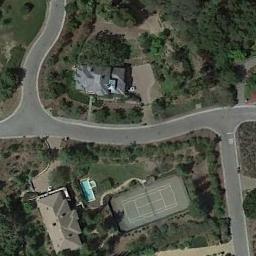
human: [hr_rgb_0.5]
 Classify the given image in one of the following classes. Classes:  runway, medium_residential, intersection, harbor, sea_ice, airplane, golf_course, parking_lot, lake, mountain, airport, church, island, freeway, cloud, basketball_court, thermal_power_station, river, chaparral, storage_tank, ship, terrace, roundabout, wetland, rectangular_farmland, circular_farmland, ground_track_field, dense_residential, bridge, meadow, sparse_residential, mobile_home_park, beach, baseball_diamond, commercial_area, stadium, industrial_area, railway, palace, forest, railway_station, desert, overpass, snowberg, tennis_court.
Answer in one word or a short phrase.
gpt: tennis_court